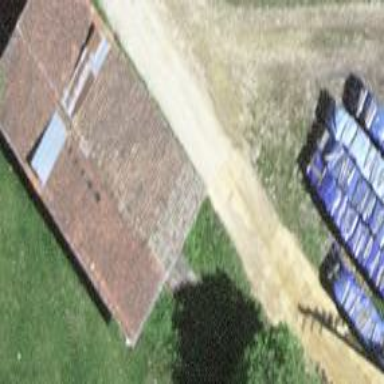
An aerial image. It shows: Shed.